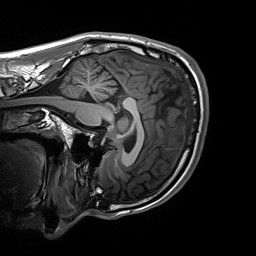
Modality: T1w
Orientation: sagittal
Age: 22
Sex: male
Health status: healthy
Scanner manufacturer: siemens
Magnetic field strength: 3 T
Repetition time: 2.3 s
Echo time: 0.00236 s